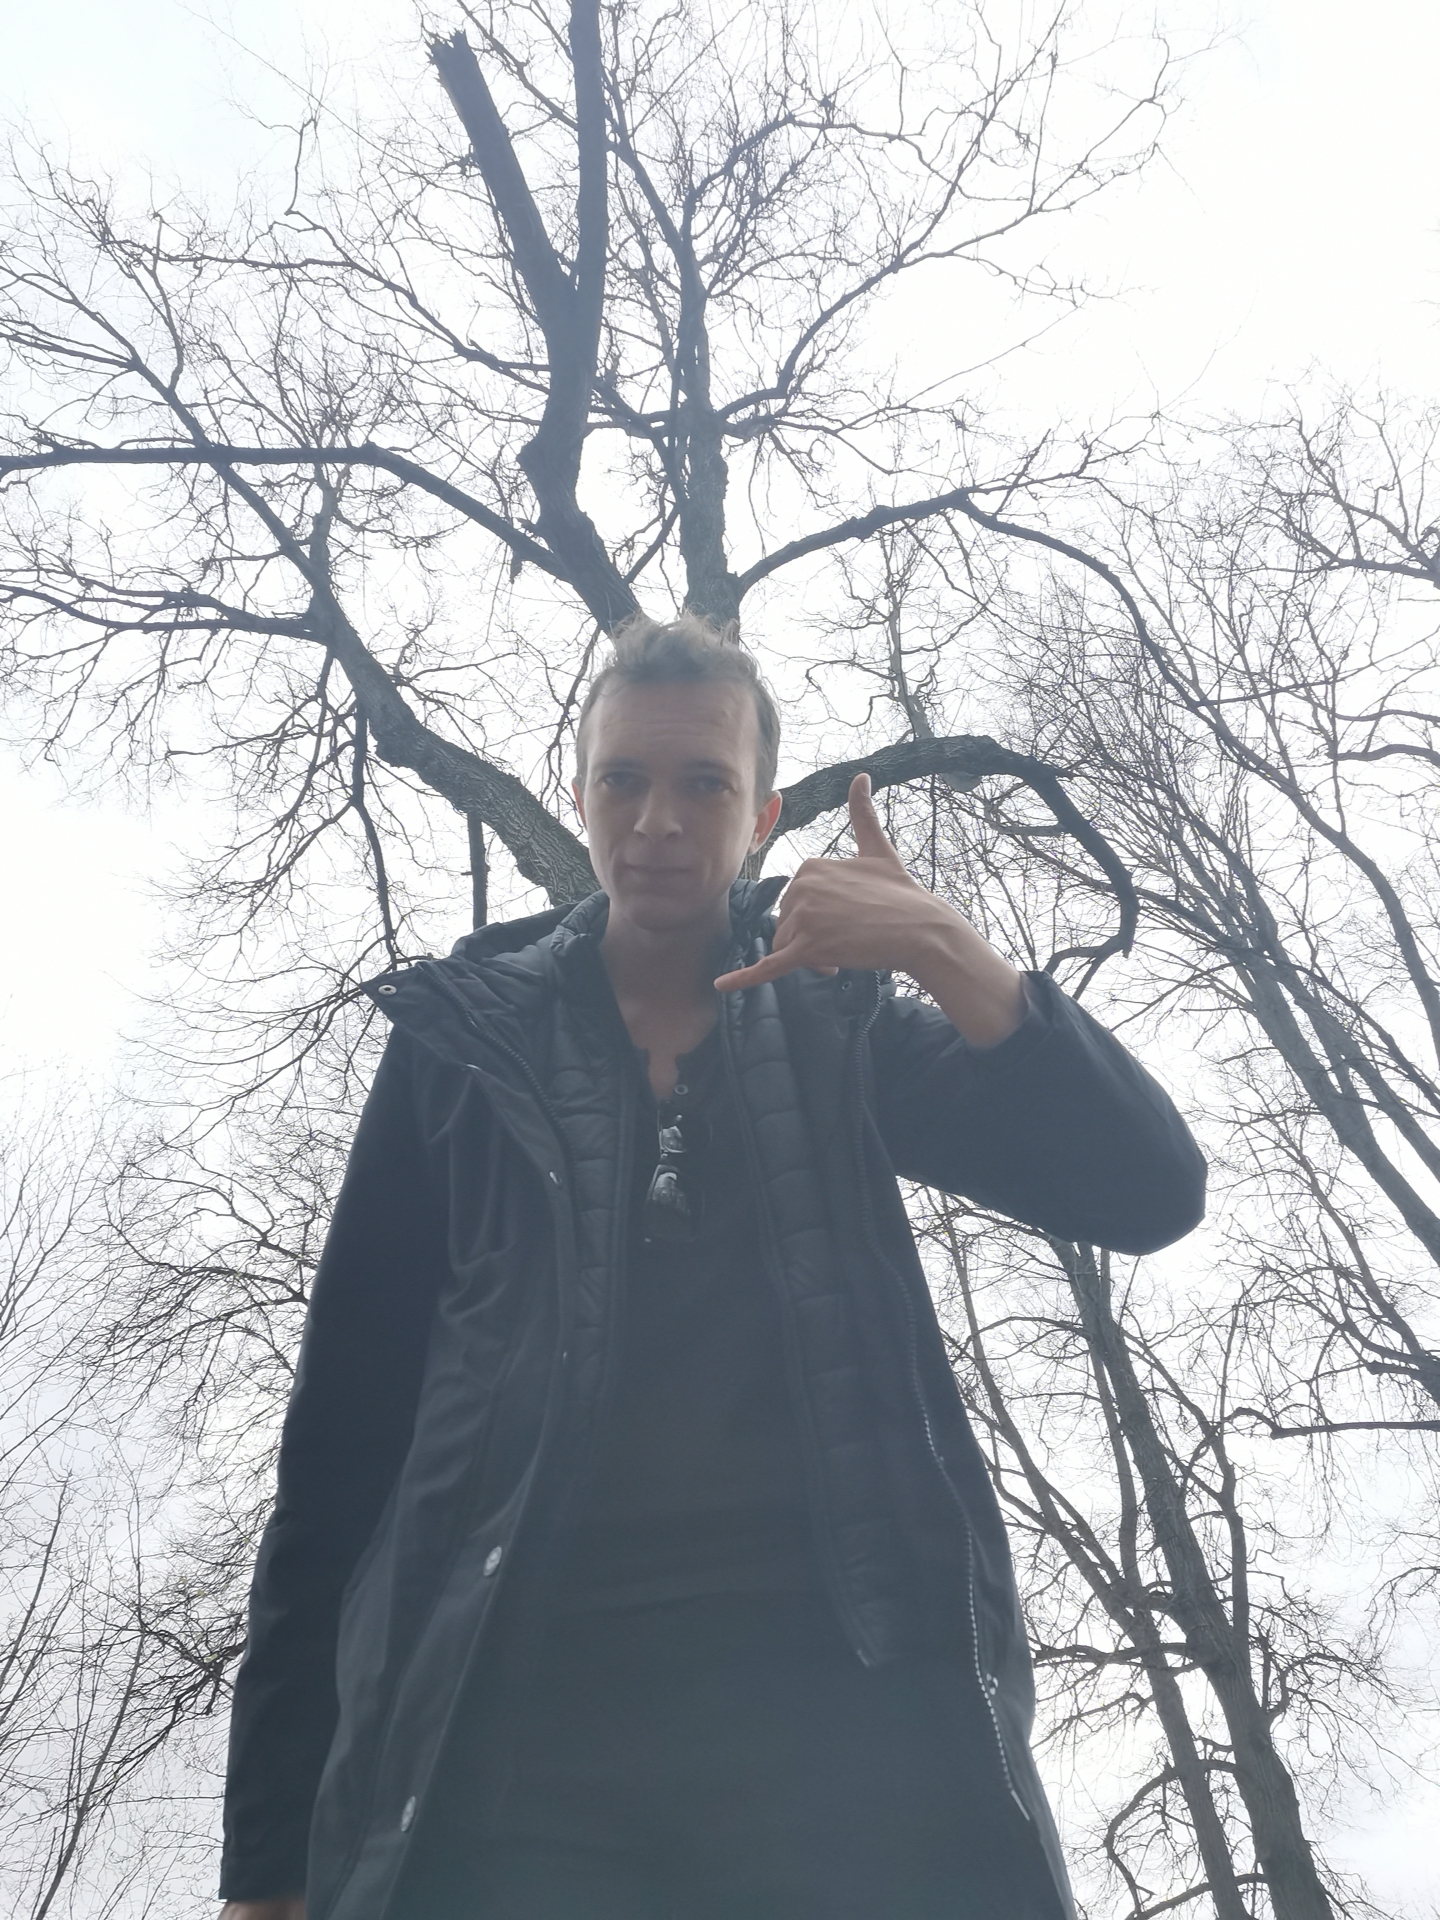
Label: clear